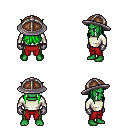
a pixel art fantasy rpg character, male body template, orc, green skin, white long-sleeve shirt, red pants, green unkempt hairstyle, chain helm, metal gloves, four views (front, back, left, right), 2x2 character sprite sheet, small pixel art, hard edges, no anti-aliasing